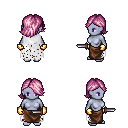
a pixel art fantasy rpg character, female body template, dark elf, purple skin, white tattered cape, robe skirt, pink swoop hairstyle, gold gloves, dagger, four views (front, back, left, right), 2x2 character sprite sheet, small pixel art, hard edges, no anti-aliasing